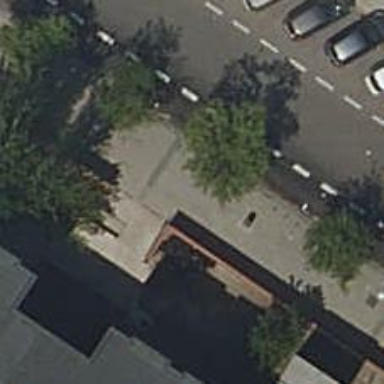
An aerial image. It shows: Bicycle parking area with stands available.